Question: I'm using EPPlus to create and save an Excel file.
The method looks like this:
'''
public static void CreateAnnuityExcelSheet(List<Calculation> cList, FormCollection form, int DTCyear, string path)
{
var StartValue = cList[0].StartValue;
var radio = form["advanceOrArrears"];
string fileName = cList[0].CalculationName;
FileInfo info = new FileInfo(path);
using (ExcelPackage package = new ExcelPackage(info))
{
ExcelWorksheet ws = package.Workbook.Worksheets.Add(fileName);
//Styles for the sheet
package.Save();
}
}
'''
I have also tried using .SaveAs(info) but the result is the same for me.
Well, I now have the file saved under C:\ExcelFiles\ and let's say it's about 6kb, but when I open it in Excel and try to close it Excel want's me to save it. When I do, the size doubles (~12kb).
I did try open the unsaved, and the saved file, in notepad++ and I can see there is some difference in the files.
They really don't make much sense buy looking at them in notepad++, but here is how it looks:

The picture above is from the unsaved version. The saved one is looking pretty much the same (unreadable) just a lot bigger.
I now wonder if anyone could identify the problem? Have you had the same problem before?
It's not making a big trouble for me but it would be nice if the file was created "as it should" right away. Because when I try to upload and read the file, it has to be the saved version or everything crashes...
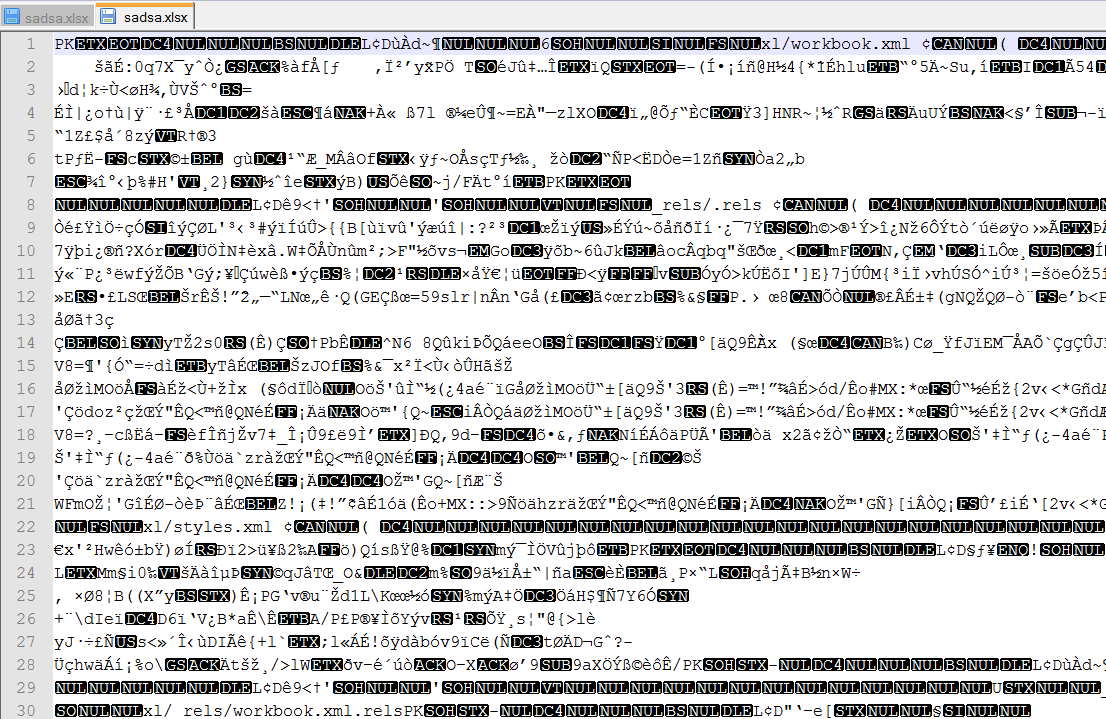
Answer: If you save the file in Excel, a lot of styles and Excel-specific stuff is added automatically.
You can verify that by
- - - -
You should see the additional styles that were added by Excel.
: If the file getting larger is still an issue, you could try is to open a file created in Excel and add your content instead of creating a new document.